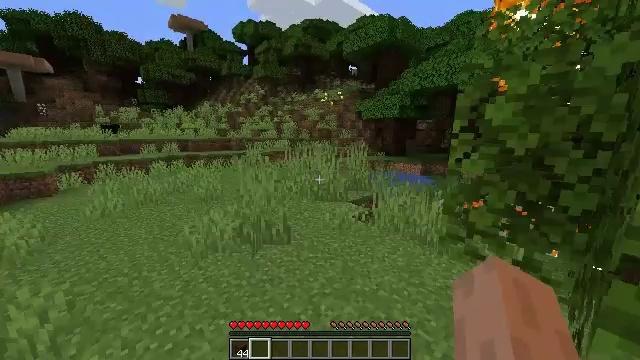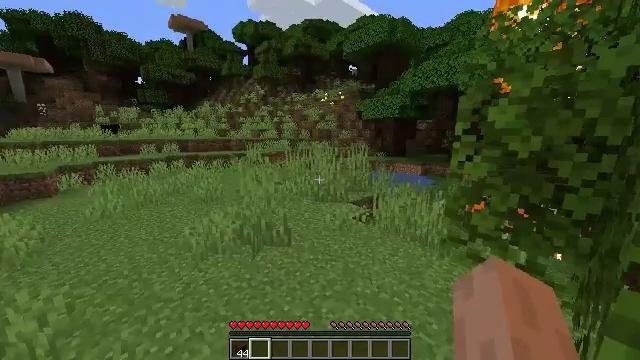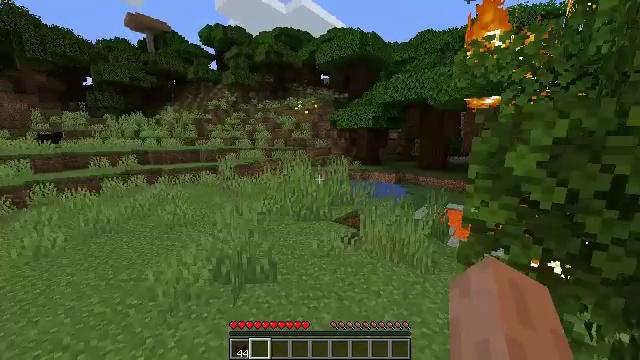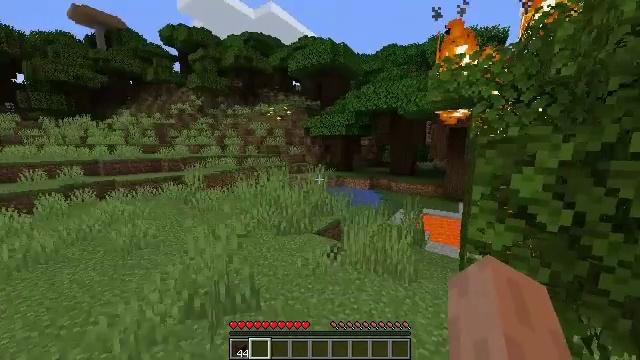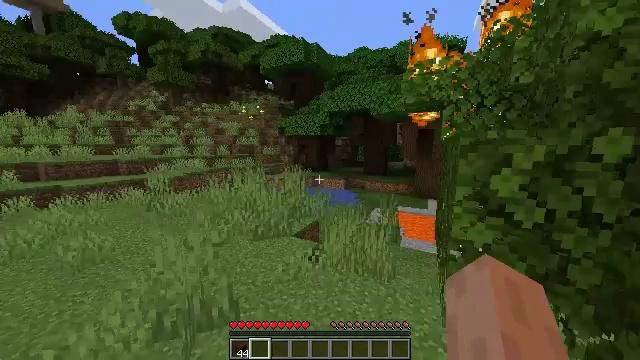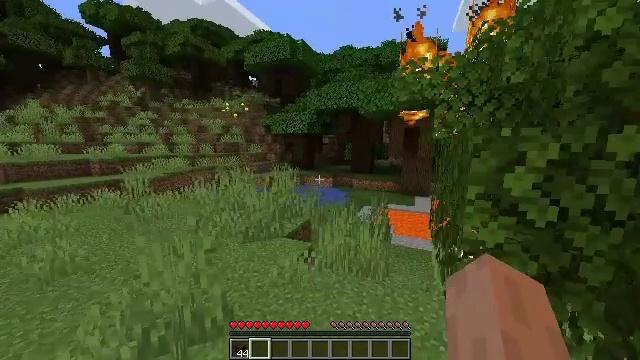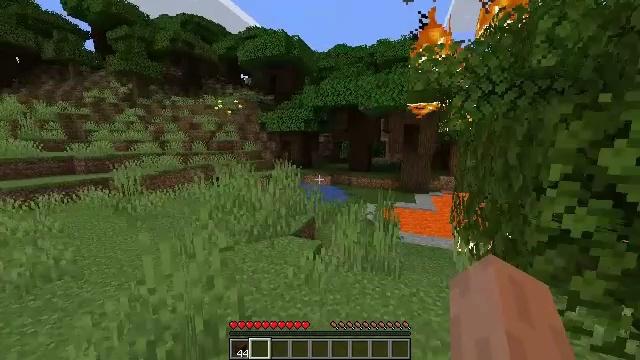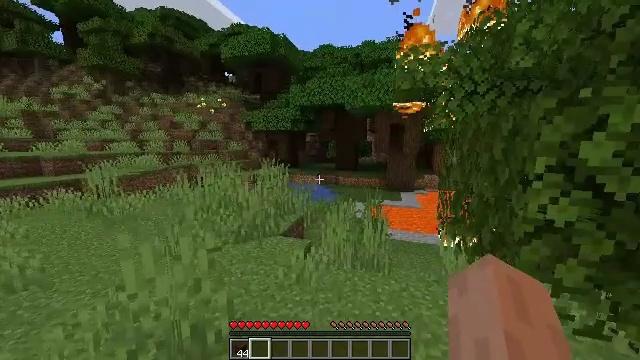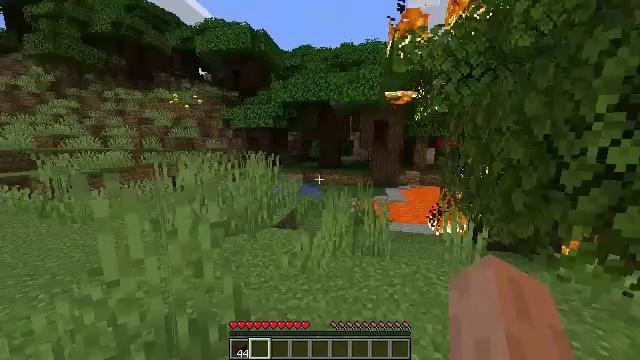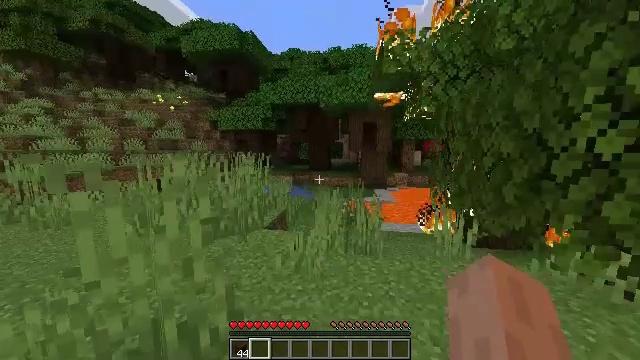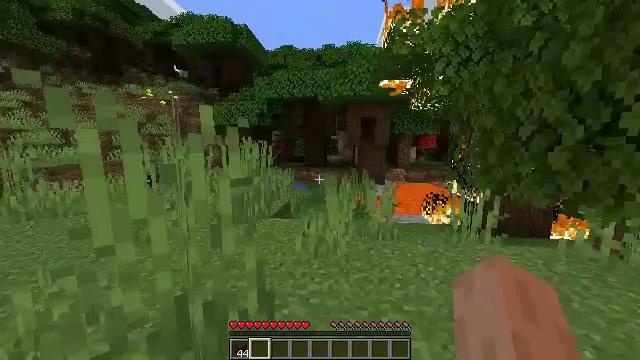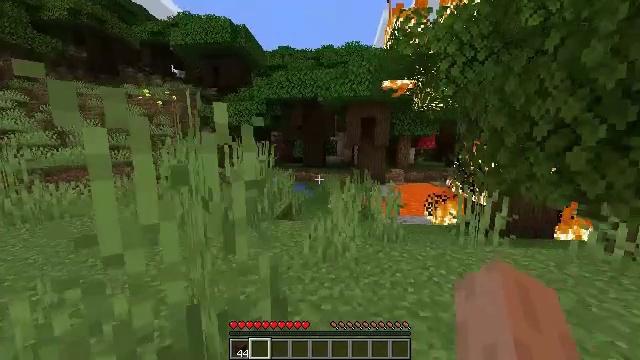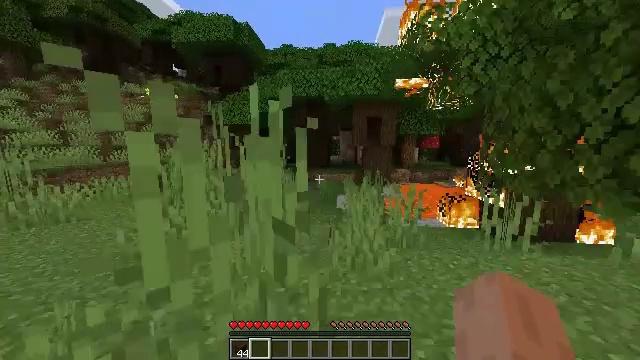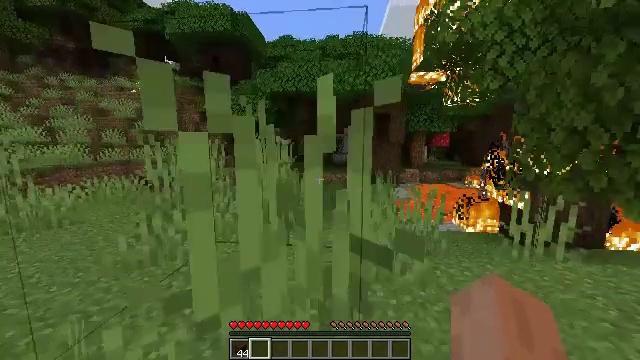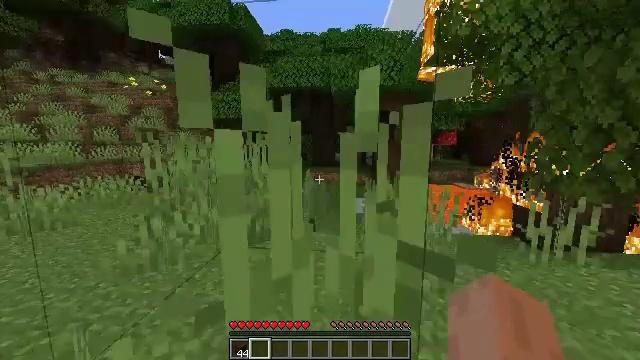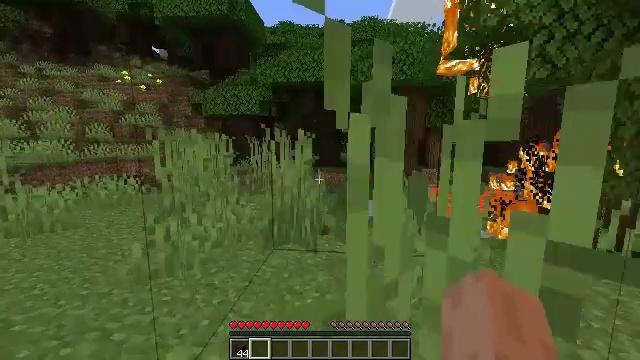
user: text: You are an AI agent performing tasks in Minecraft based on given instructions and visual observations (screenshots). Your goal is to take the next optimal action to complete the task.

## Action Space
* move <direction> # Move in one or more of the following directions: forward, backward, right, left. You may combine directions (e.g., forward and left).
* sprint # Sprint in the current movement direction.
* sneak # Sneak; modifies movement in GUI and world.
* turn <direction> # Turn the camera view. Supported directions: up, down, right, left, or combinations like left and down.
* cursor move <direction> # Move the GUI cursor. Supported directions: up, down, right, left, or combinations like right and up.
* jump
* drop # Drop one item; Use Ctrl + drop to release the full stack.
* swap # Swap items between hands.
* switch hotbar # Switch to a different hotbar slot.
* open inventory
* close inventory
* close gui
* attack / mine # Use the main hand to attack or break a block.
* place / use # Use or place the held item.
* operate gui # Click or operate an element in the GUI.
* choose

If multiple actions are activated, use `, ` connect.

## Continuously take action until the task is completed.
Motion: motion action
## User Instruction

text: Gather the peony by left-clicking.
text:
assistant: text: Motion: move forward and move left, jump
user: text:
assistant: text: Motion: move forward and move left, turn right and up, jump
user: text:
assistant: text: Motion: move forward and move left, turn right and up, jump
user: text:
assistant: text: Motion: move forward and move left, turn right, jump
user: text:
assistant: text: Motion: move forward and move left, turn right, jump
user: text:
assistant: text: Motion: move forward and move left, turn right
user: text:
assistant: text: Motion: move forward and move left, turn right
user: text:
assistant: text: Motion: move forward and move left, turn right
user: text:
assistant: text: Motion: move forward and move left, turn right
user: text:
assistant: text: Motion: move forward and move left, turn right
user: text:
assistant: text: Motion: move forward and move left
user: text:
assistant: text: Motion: move left
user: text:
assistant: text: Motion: move left
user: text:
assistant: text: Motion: move left
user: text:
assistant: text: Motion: move left
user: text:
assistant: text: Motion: move left
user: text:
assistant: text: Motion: move left
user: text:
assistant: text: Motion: move left, turn right
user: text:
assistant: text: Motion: move forward and move left, turn right
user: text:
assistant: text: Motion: move forward and move left, turn right
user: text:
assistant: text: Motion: move forward and move left, turn right
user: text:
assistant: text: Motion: move forward and move left
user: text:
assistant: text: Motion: move forward and move left
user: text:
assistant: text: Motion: move forward and move left
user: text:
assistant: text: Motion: move forward and move left
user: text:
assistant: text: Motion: move forward and move left
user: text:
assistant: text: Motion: move left
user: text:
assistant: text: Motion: move left, turn right
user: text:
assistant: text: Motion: move left, turn right
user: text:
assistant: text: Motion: move left, turn right